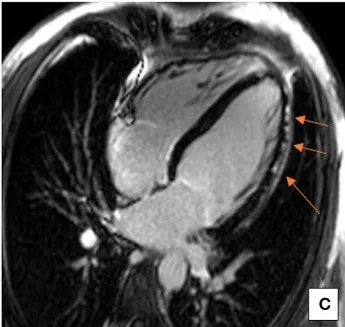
Representative 4-Chamber (4CH) view images of late gadolinium enhancement (LGE). And the current acute phase LGE is comparable and restricted to the subepicardial regions, particularly in the inferolateral and apical myocardial segments. Arrows indicate areas of LGE.
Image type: radiology (mri)